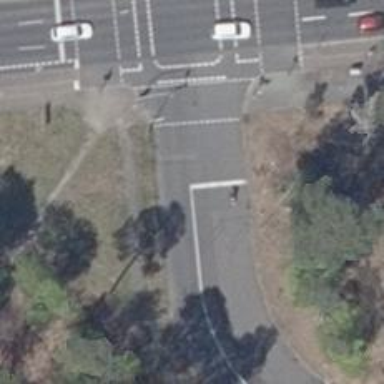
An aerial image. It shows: Road with traffic signals.